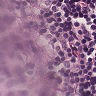
Metastatic tissue present: yes